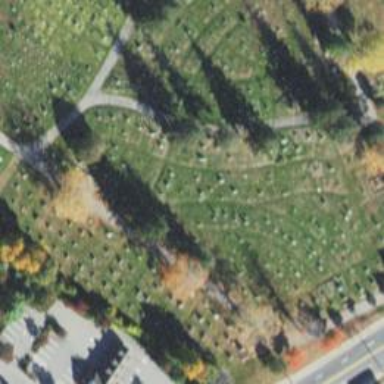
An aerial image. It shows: Grave with cross in the cemetery.